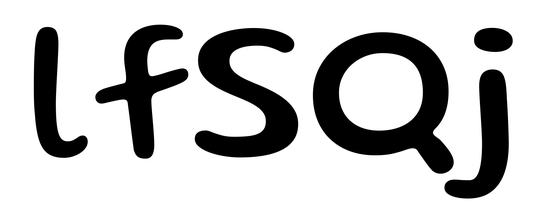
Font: Gluten_Regular